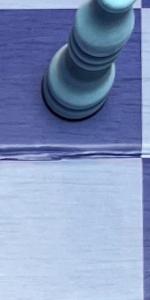
Label: Empty